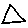
Label: triangle